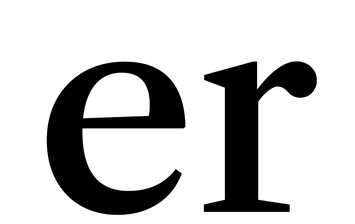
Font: LibreCaslonText_Medium